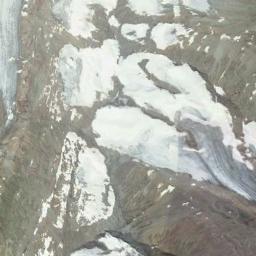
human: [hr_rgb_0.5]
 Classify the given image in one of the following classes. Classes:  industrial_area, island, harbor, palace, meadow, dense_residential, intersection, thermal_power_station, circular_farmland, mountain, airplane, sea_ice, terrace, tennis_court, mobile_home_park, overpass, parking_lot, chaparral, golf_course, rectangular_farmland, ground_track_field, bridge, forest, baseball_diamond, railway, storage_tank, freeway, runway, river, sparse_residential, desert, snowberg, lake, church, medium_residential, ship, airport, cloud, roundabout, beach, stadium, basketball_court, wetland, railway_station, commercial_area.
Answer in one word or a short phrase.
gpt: snowberg